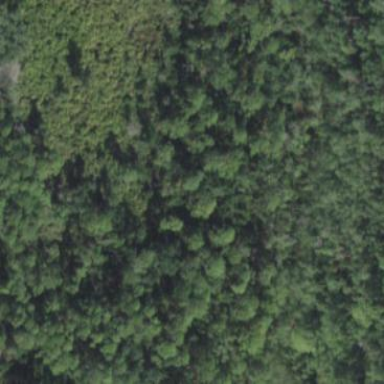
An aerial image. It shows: Mixed leaf woodland.